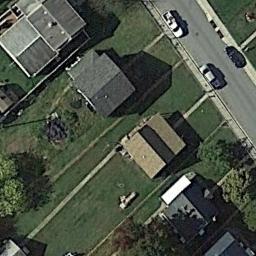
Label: medium_residential